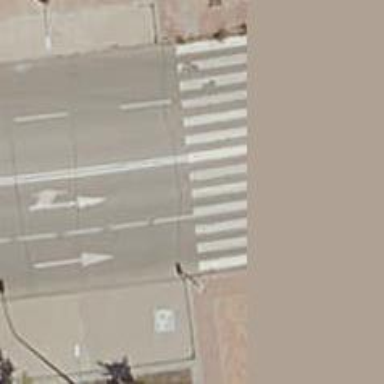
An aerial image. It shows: Uncontrolled road crossing.